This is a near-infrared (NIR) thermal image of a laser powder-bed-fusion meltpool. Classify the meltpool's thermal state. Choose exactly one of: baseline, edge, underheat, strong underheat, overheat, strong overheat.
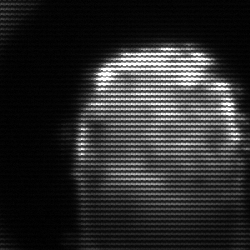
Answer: baseline